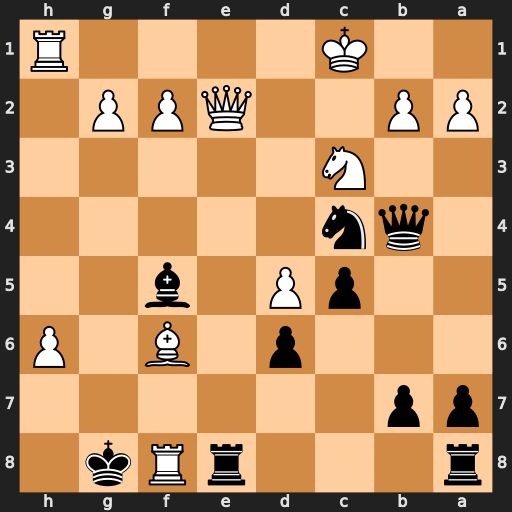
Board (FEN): r3rRk1/pp6/3p1B1P/2pP1b2/1qn5/2N5/PP2QPP1/2K4R
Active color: b
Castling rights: -
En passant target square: -
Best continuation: Kxf8 h7 Bxh7